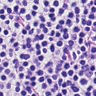
Metastatic tissue present: no